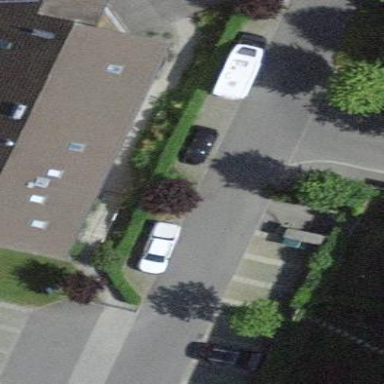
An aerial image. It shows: Parking available on the street side.